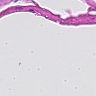
Metastatic tissue present: no